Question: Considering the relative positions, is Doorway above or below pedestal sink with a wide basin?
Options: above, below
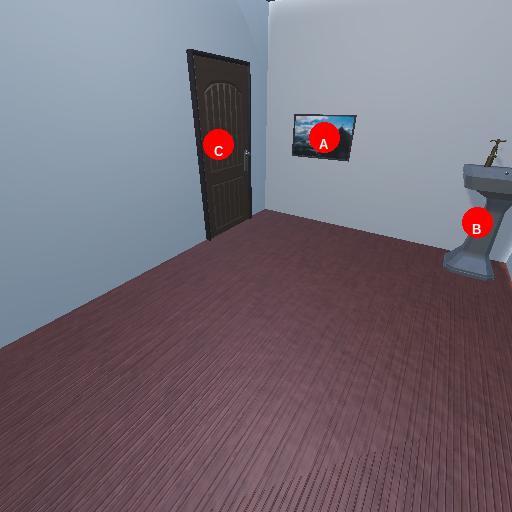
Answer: above